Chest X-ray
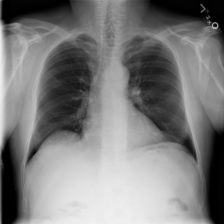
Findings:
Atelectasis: negative
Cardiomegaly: negative
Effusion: negative
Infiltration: negative
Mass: negative
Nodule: negative
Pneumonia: negative
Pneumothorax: negative
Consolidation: negative
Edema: negative
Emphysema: negative
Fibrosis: negative
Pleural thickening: negative
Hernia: negative